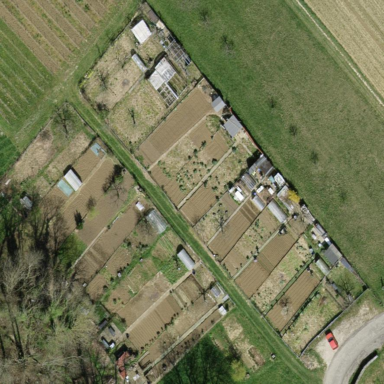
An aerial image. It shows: Area designated for allotments.